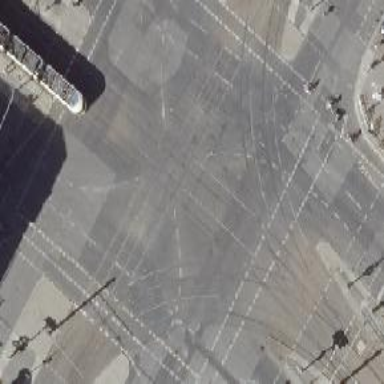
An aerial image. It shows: Railway crossing.